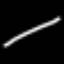
Label: line